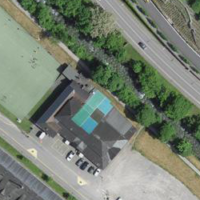
EUNIS habitat code: 54
Species observed at this site:
Stachys recta